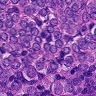
Metastatic tissue present: yes